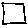
Label: square